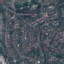
Label: Residential